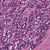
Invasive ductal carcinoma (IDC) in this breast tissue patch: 1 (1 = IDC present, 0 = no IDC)